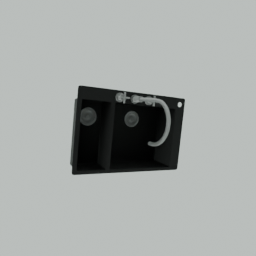
Label: appliances